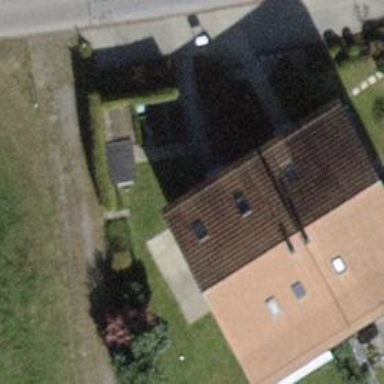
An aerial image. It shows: Gabled roof house.